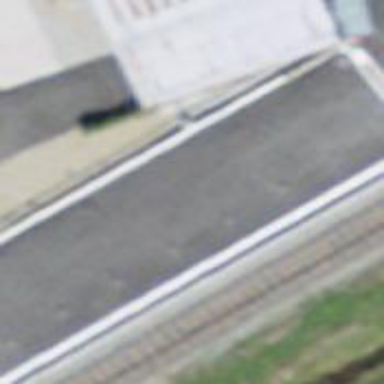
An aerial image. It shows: Railway halt.